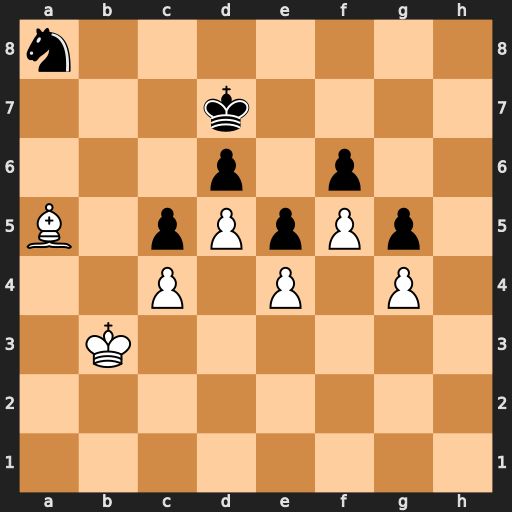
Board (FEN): n7/3k4/3p1p2/B1pPpPp1/2P1P1P1/1K6/8/8
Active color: w
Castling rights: -
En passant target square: -
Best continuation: Ka4 Kc8 Kb5